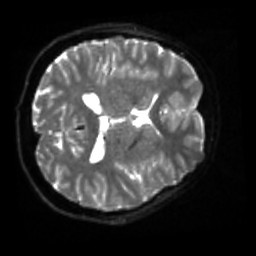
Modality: sbref
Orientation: axial
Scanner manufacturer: siemens
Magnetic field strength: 3 T
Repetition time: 4 s
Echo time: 0.0594 s